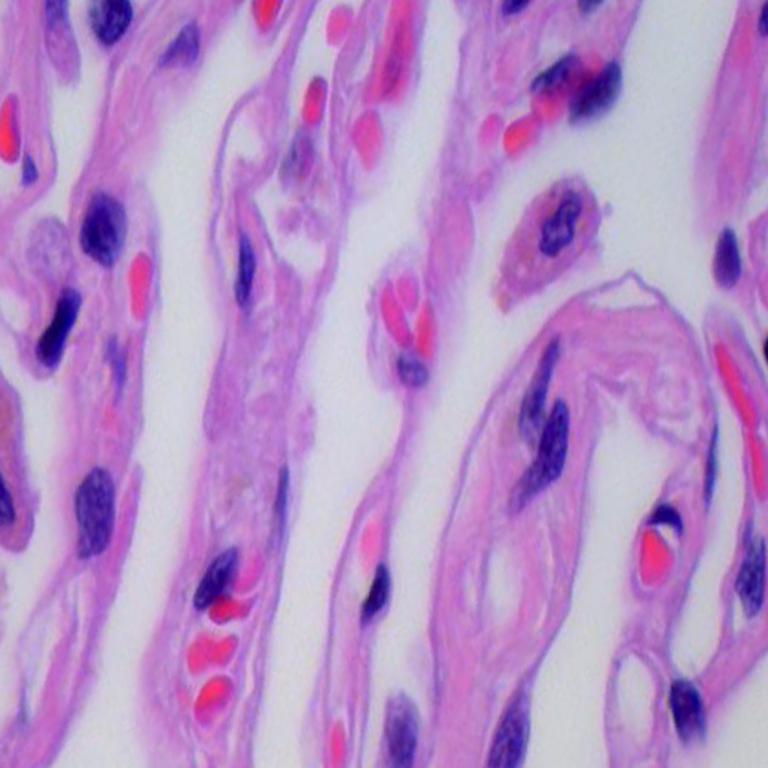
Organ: lung
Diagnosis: benign